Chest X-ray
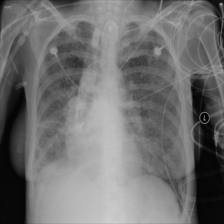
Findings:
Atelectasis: negative
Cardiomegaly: negative
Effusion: negative
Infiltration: positive
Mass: negative
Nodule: negative
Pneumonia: negative
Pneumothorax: negative
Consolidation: negative
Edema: negative
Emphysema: negative
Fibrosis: negative
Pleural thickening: positive
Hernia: negative